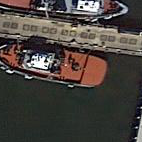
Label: civil